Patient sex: M
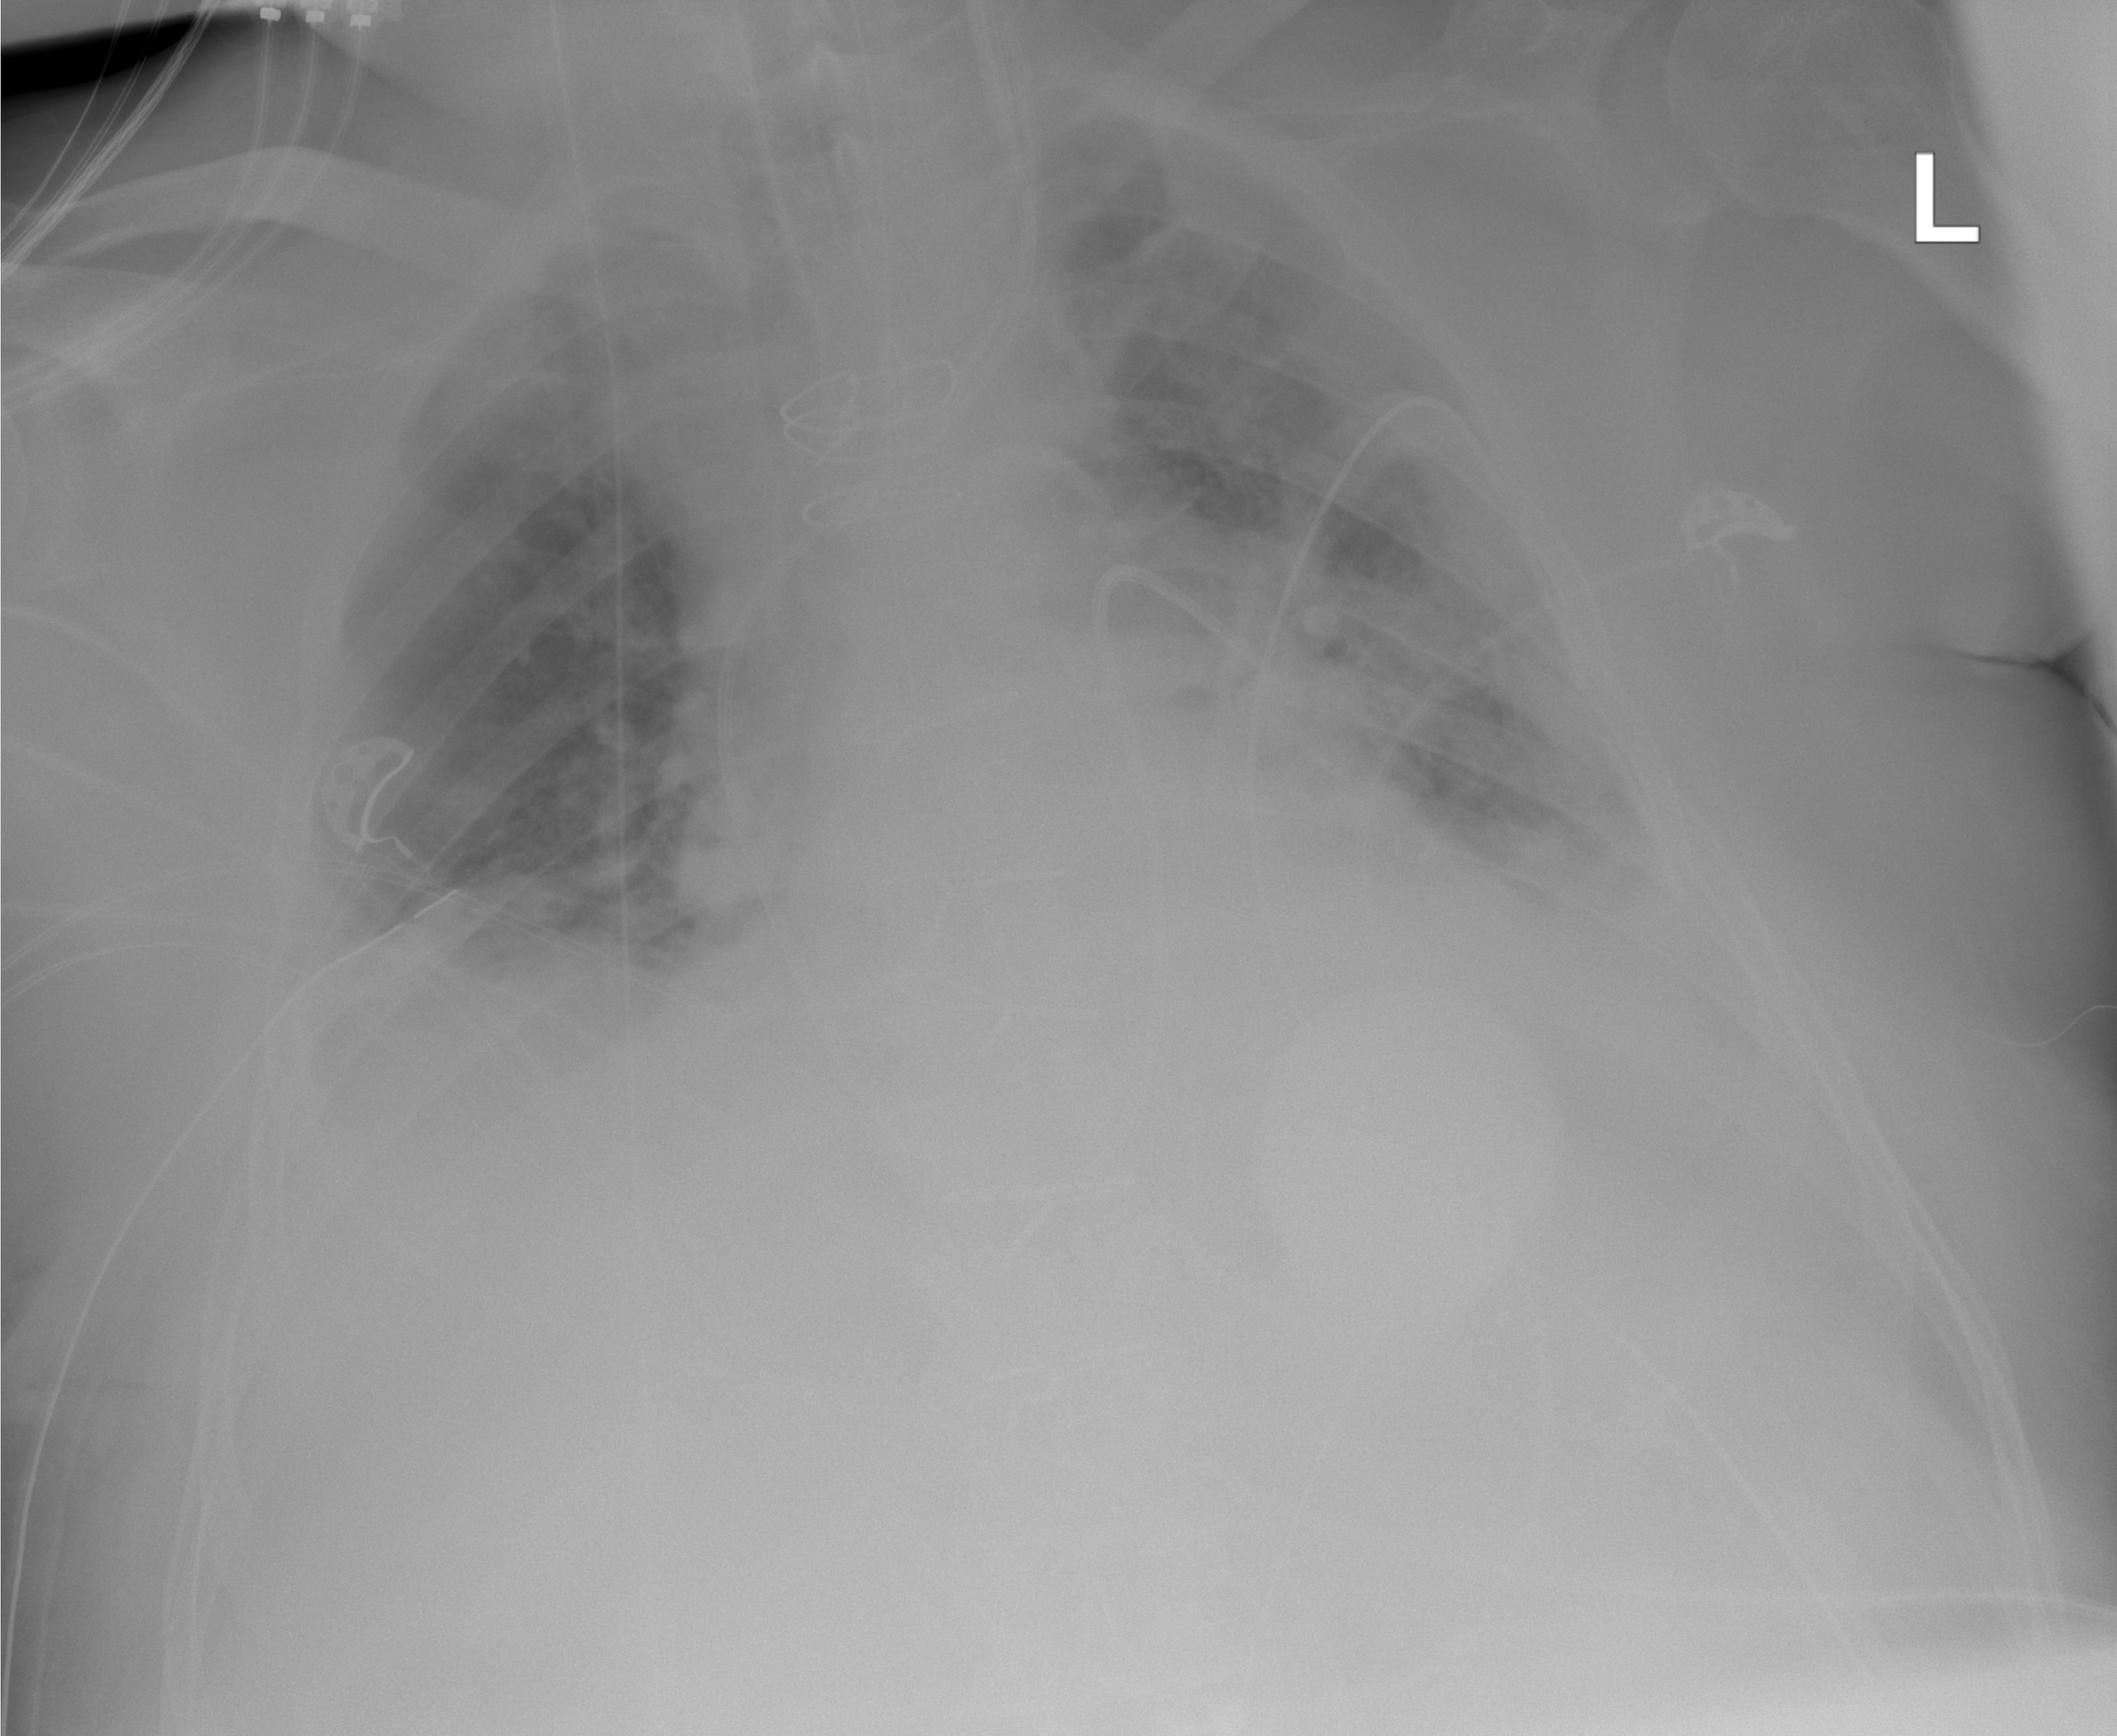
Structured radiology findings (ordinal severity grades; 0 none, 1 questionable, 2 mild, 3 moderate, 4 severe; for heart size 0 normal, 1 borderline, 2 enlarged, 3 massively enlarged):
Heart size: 0
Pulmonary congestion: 2
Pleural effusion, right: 2
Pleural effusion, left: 2
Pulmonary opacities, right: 2
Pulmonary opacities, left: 3
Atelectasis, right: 2
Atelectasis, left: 2